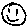
Label: smiley face